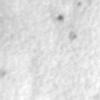
Label: no_change